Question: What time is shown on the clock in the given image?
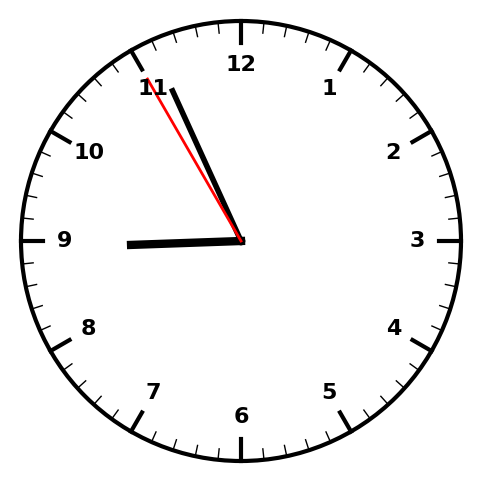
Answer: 08:55:55